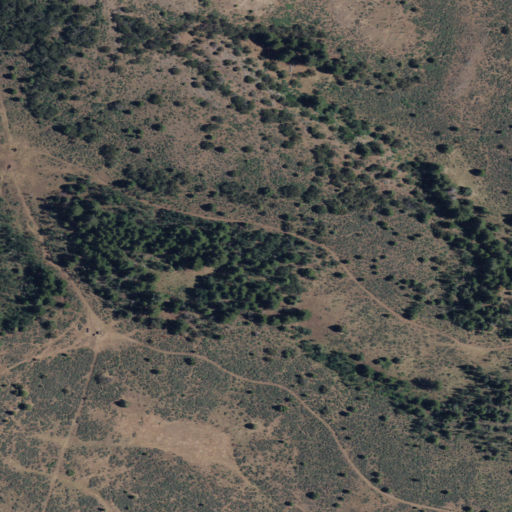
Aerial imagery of gap in Idaho named Eagle Pass containing shrub and evergreen forest